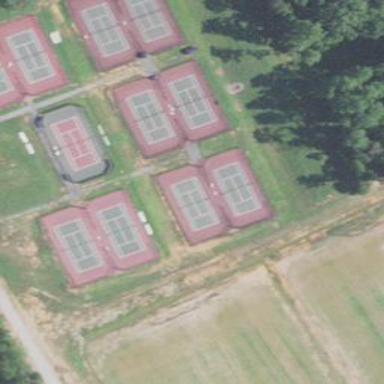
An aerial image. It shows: Tennis court in leisure pitch.